Question: Netsuite Newbie here.
What i should do if i want to get the value of "AMOUNT INSURED" in tab Items?
I have tried something like this to get the employee email when i open a page of an employee.
'''
function emailStatus(){
var salesRep = nlapiGetFieldValue('salesrep');
var salesRepEmail = nlapiLookupField('employee', salesRep, 'email',true);
alert(salesRepEmail+statusV);
}
'''

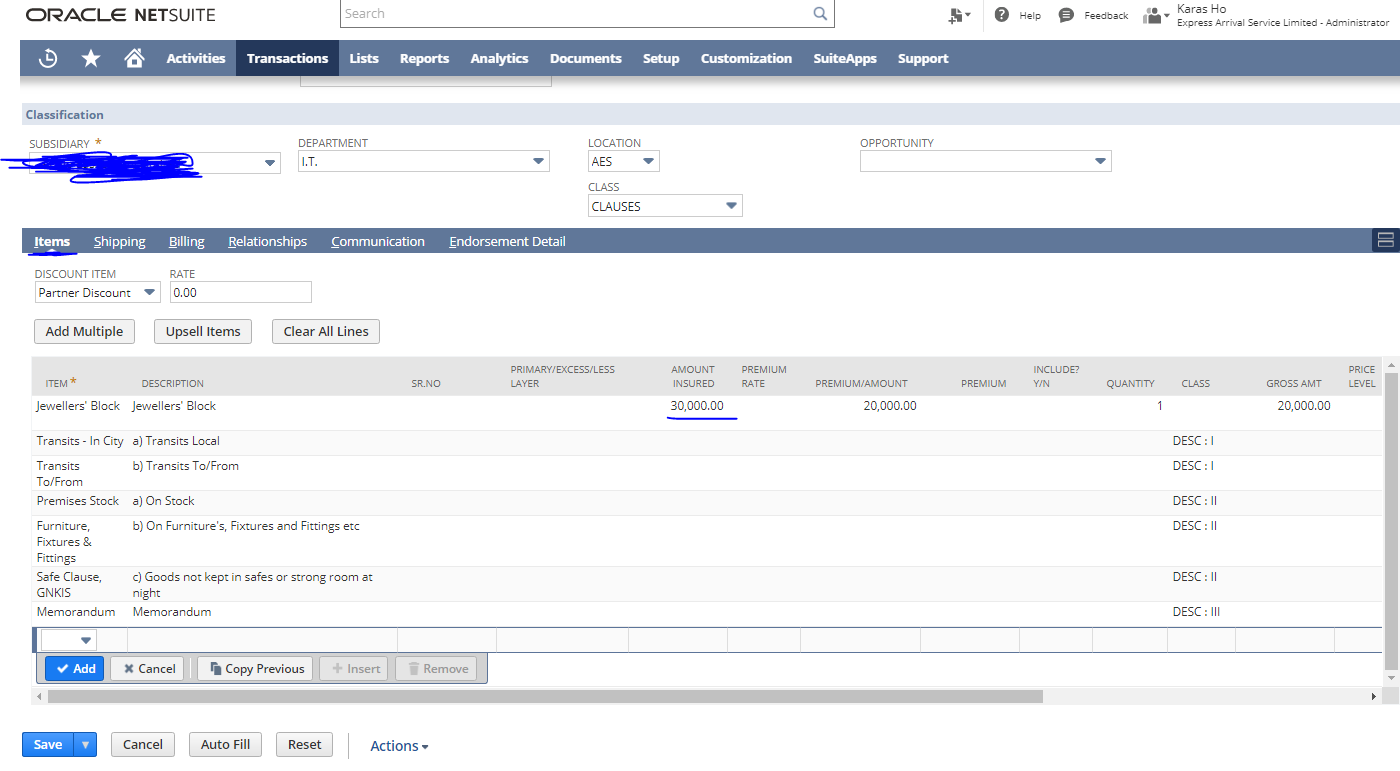
Answer: Your screenshot looks like a sales order or some other transaction. 'Amount Insured' also appears to be a custom field on that record. If so, you can get the value from a 'subtab', or 'sublist', using 'nlapiGetLineItemValue(type, fieldname, line)'.
- - -
To do this, you will need the script id for that field.
To get the script ID, navigate to 'Customization -> Lists, Records & Fields -> Transaction Line Fields'. Find the field 'Amount Insured' and note the ID value in this list. It will start with 'custbody...'
With this information, you can use the following line to get the value in question:
'''
var amountInsured = nlapiGetLineItemValue('item', 'custbody_amount_insured', 1);
'''
You can read more about this API in the <URL>.